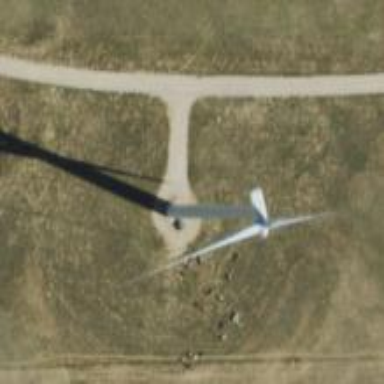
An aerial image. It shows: Wind generator powered by horizontal-axis wind turbine.